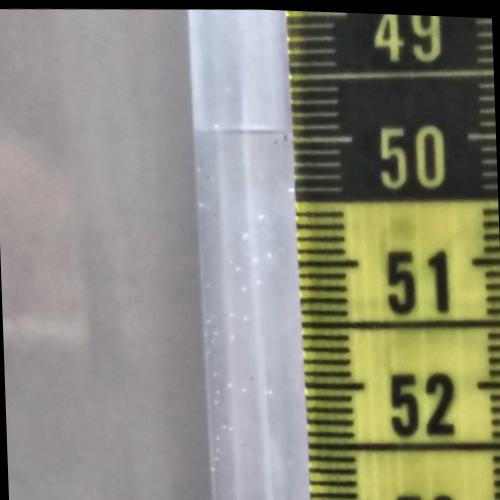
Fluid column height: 49.9 cm